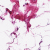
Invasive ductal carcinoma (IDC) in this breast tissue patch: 0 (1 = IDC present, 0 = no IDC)